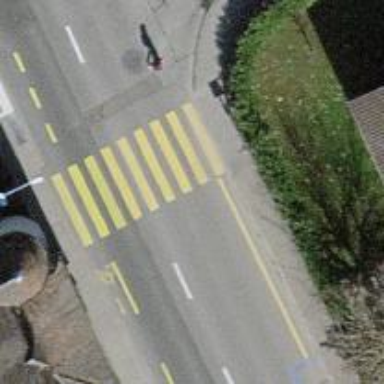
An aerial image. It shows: Uncontrolled zebra crossing on the road.